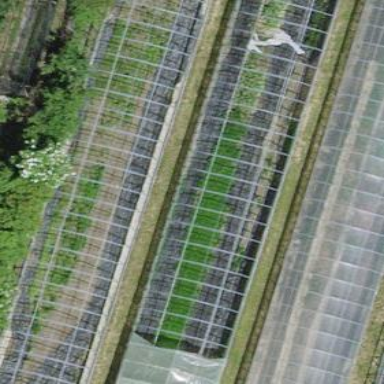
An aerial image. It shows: Greenhouse.